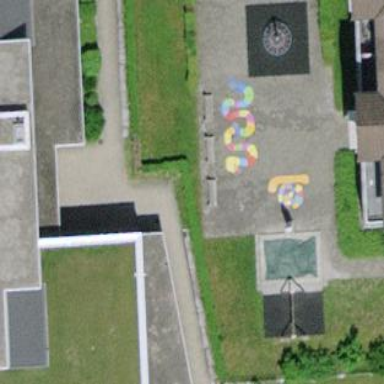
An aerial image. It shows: Playground area for leisure activities on the land.